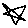
Label: star